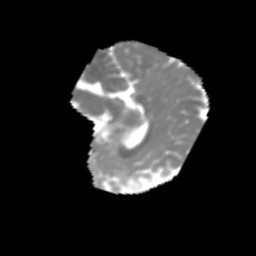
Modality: MD
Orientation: sagittal
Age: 6
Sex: male
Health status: healthy